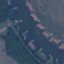
Label: River